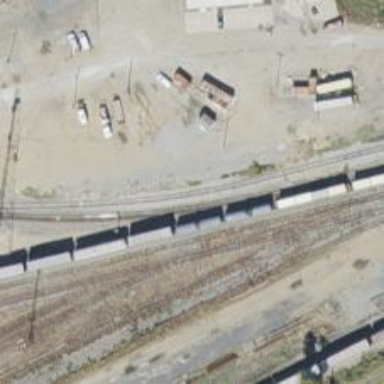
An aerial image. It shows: Railway yard in service.